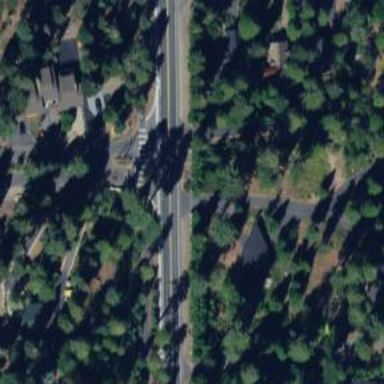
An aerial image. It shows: Stop road.